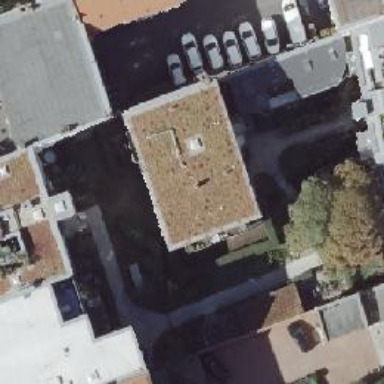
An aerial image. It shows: Red-roofed residential building that is used as office with flat roof.